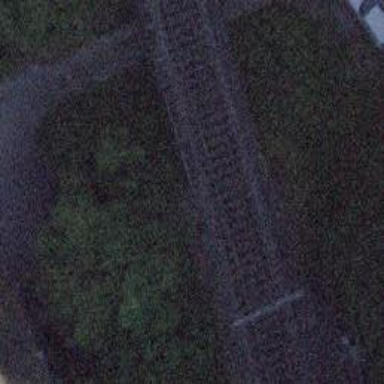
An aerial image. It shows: Single-track railway bridge with contact lines for electrification.